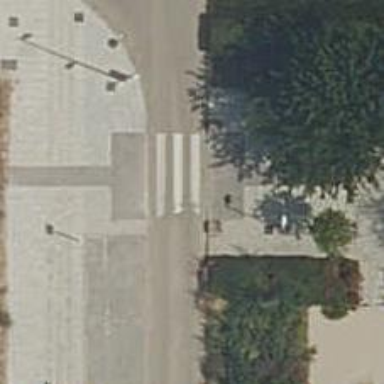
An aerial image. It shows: Uncontrolled crossing on the road.